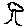
Label: tree